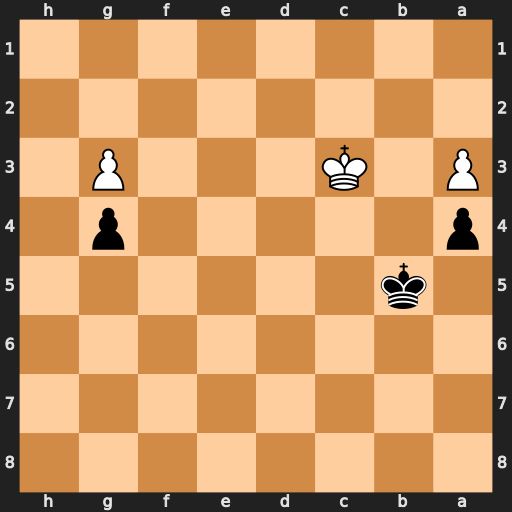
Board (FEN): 8/8/8/1k6/p5p1/P1K3P1/8/8
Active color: b
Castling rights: -
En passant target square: -
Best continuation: Kc5 Kd3 Kd5